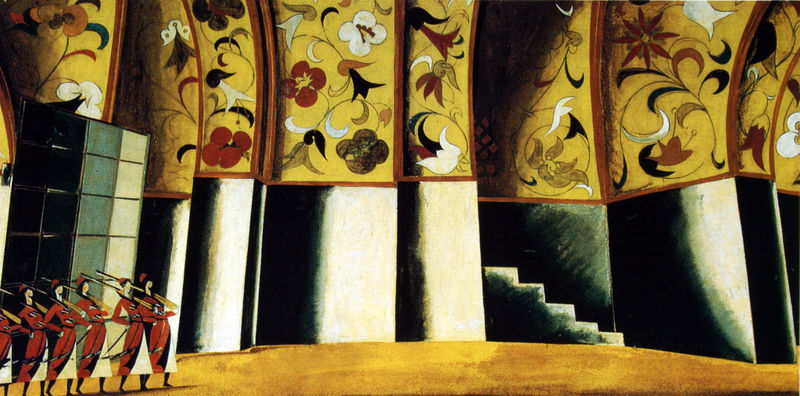
Titel: Ein Leben für den Zaren
Künstler: Wladimir Tatlin
Standort: Moskau
Institution: Tretjakov Galerie
Schlagwörter: mann, schatten, weiß, gelb, grün, sand, blume, blumen, fenster, frau, hintergrund, schwarz, blüten, rot, schloss, flächig, malerei, muster, rock, wand, vorhang, wache, boden, decke, bühne, musiker, theater, szenerie, japan, moderne, russland, modern, bühnenbild, saal, treppe, kaiser, soldaten, floral, verzierung, stufe, stufen, halle, wände, gang, gewölbe, palast, militär, uniform, waffen, soldat, mäntel, entwurf, gewehr, schreiten, garde, kostüme, kulisse, parade, gewehre, tapeten, kaiserlich, blumen tapeten, patrouille, soviet